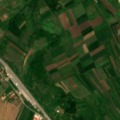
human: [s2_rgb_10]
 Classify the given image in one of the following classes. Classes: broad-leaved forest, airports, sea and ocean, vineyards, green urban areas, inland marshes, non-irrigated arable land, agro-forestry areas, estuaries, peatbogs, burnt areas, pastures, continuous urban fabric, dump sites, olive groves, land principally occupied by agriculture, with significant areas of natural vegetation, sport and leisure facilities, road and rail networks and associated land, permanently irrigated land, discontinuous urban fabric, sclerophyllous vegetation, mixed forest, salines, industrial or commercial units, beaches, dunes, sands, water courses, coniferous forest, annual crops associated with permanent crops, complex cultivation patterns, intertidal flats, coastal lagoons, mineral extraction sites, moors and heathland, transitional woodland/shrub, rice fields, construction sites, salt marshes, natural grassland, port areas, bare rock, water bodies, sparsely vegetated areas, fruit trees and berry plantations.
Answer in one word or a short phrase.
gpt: discontinuous urban fabric, non-irrigated arable land, land principally occupied by agriculture, with significant areas of natural vegetation, transitional woodland/shrub